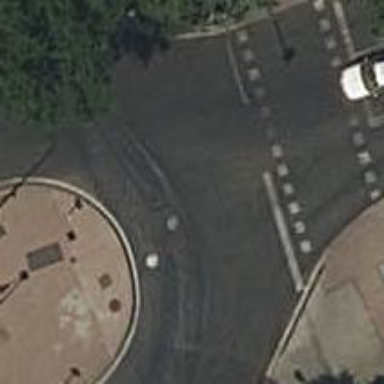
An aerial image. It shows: Circular junction on tertiary road.